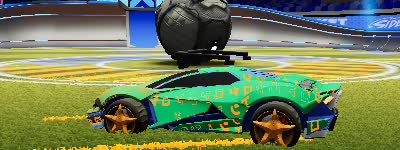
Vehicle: werewolf